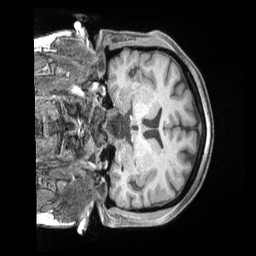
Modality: T1w
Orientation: coronal
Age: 36
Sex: female
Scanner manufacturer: siemens
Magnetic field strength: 3 T
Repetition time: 2 s
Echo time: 0.00211 s